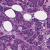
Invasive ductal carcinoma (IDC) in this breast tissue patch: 1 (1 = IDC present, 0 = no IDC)